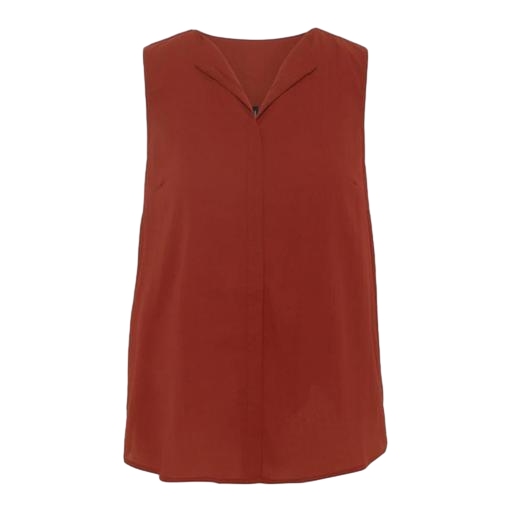
multicolor vero moda rust high neck blouse, sleeveless plunge neck top, orange aubrey 2 chain collar sleeveless top, white background